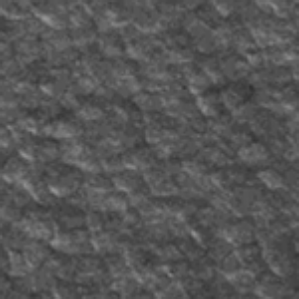
Label: frost